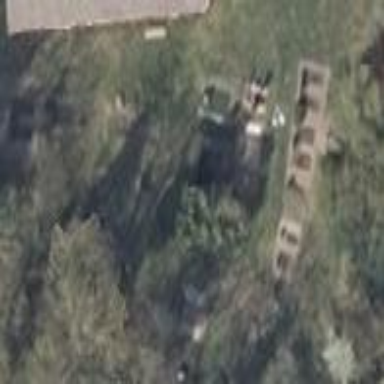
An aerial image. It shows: Graveyard.